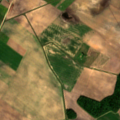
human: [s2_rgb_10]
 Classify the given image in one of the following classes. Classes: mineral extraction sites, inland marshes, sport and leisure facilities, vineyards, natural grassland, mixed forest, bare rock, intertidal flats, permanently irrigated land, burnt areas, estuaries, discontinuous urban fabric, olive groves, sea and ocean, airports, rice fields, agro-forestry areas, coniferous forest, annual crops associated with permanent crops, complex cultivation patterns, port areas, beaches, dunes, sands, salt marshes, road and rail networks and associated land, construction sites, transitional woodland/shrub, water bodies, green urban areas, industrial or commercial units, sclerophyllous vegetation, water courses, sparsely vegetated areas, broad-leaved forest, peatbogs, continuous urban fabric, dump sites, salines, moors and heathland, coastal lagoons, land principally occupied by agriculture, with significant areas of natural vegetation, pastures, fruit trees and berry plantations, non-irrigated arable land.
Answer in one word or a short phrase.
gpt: non-irrigated arable land, complex cultivation patterns, broad-leaved forest